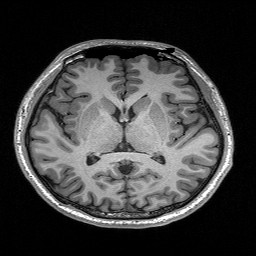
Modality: T1w
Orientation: coronal